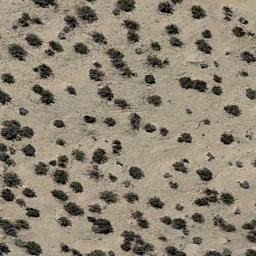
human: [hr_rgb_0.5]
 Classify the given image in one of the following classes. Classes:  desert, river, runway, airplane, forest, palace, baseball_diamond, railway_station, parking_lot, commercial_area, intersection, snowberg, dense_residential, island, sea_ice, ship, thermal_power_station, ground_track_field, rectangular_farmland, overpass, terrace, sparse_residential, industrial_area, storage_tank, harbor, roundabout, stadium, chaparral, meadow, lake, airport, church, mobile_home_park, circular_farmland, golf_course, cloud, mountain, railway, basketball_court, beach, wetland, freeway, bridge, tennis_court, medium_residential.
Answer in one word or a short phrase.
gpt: chaparral